Field crop: tomato
Growth stage: 1
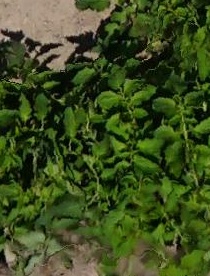
Species: tomato